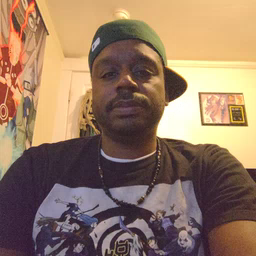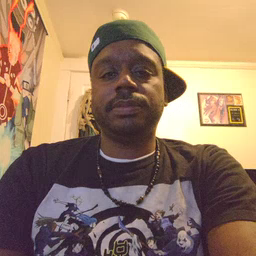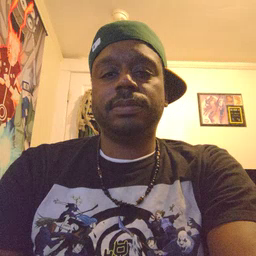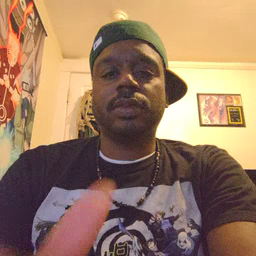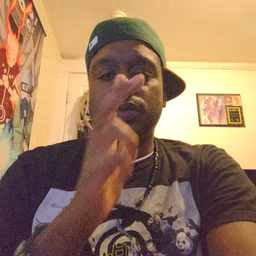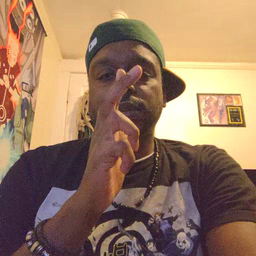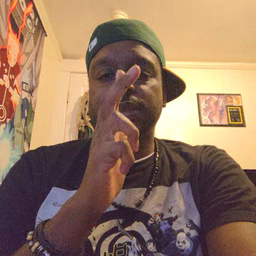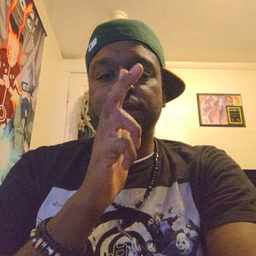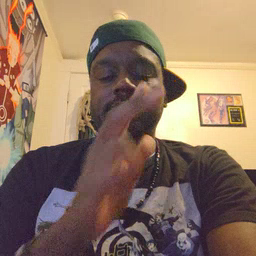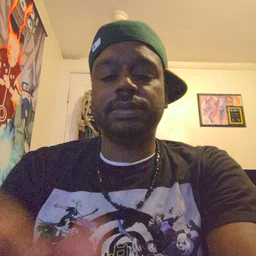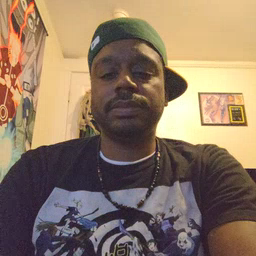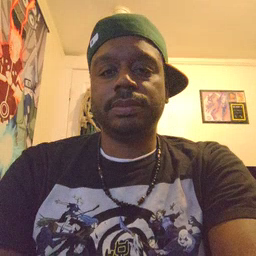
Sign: hen